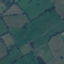
Label: Pasture